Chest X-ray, PA view. Patient: 56 years old, sex F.
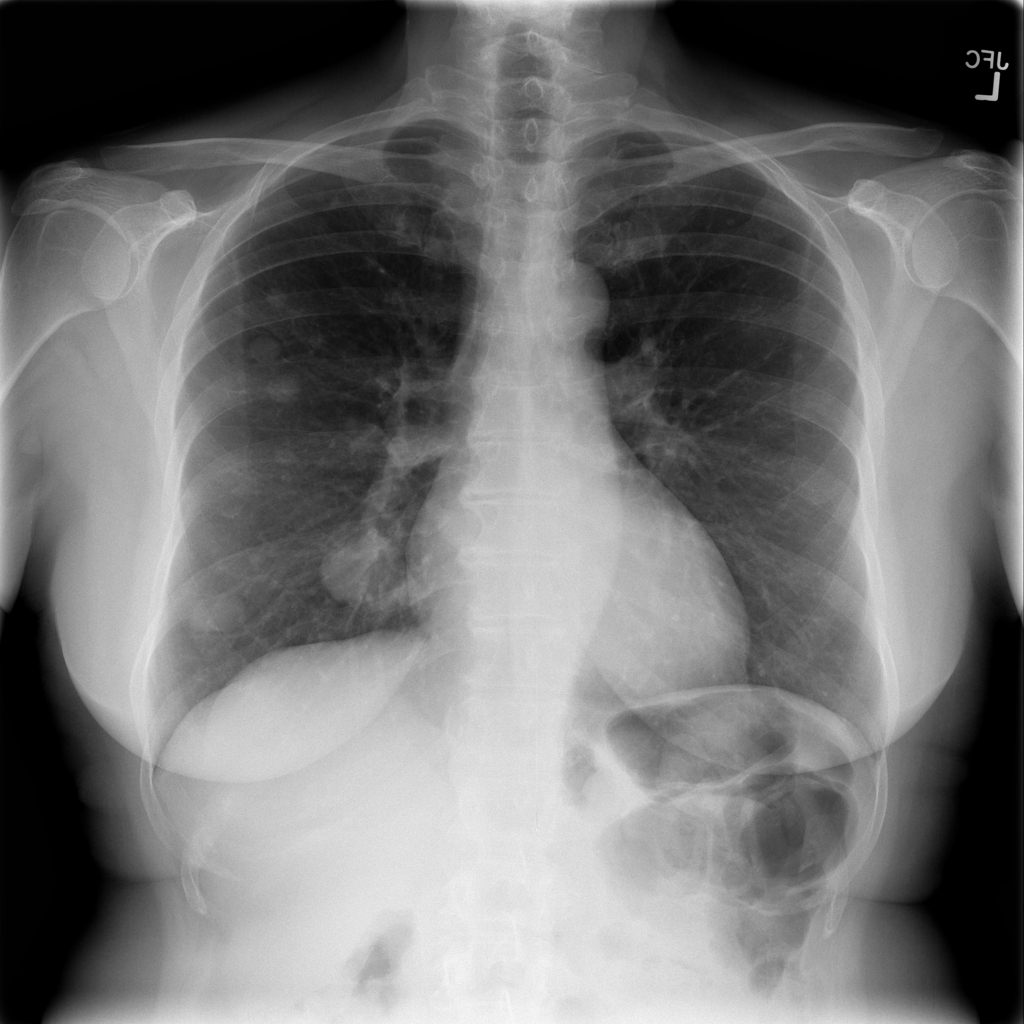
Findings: Mass